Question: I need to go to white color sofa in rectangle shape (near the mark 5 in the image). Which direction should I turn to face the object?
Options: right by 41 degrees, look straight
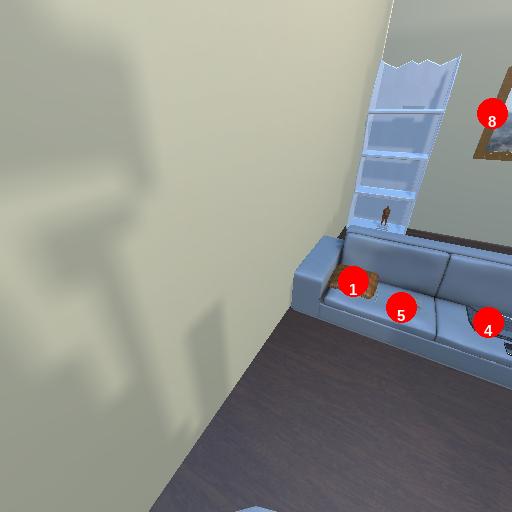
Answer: right by 41 degrees